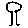
Label: tree